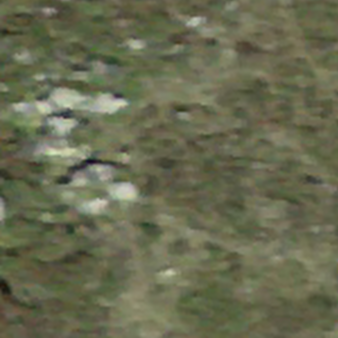
Label: other